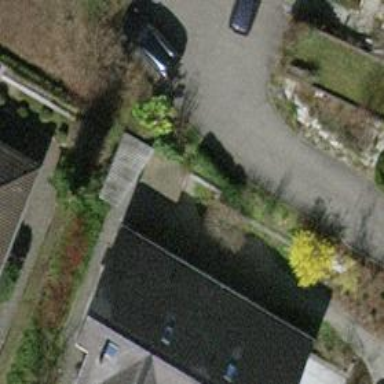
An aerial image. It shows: Residential road.